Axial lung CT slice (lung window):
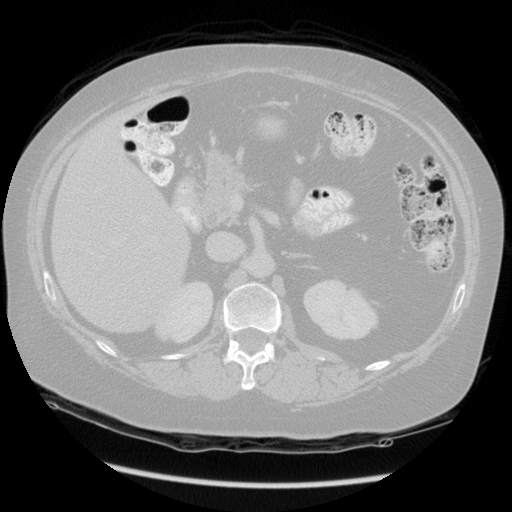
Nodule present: no